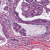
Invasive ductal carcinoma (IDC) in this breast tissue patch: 1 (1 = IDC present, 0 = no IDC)